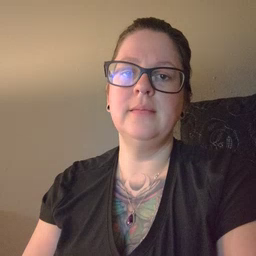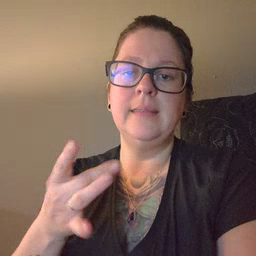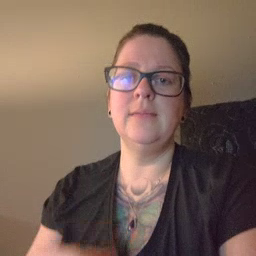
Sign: hate